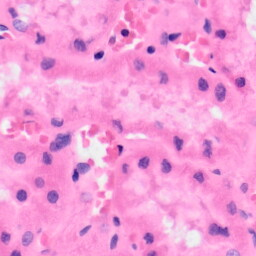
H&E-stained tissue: Kidney